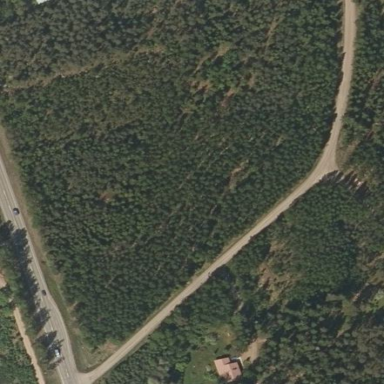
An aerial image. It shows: Woodland with evergreen needle-leaved trees.